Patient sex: M
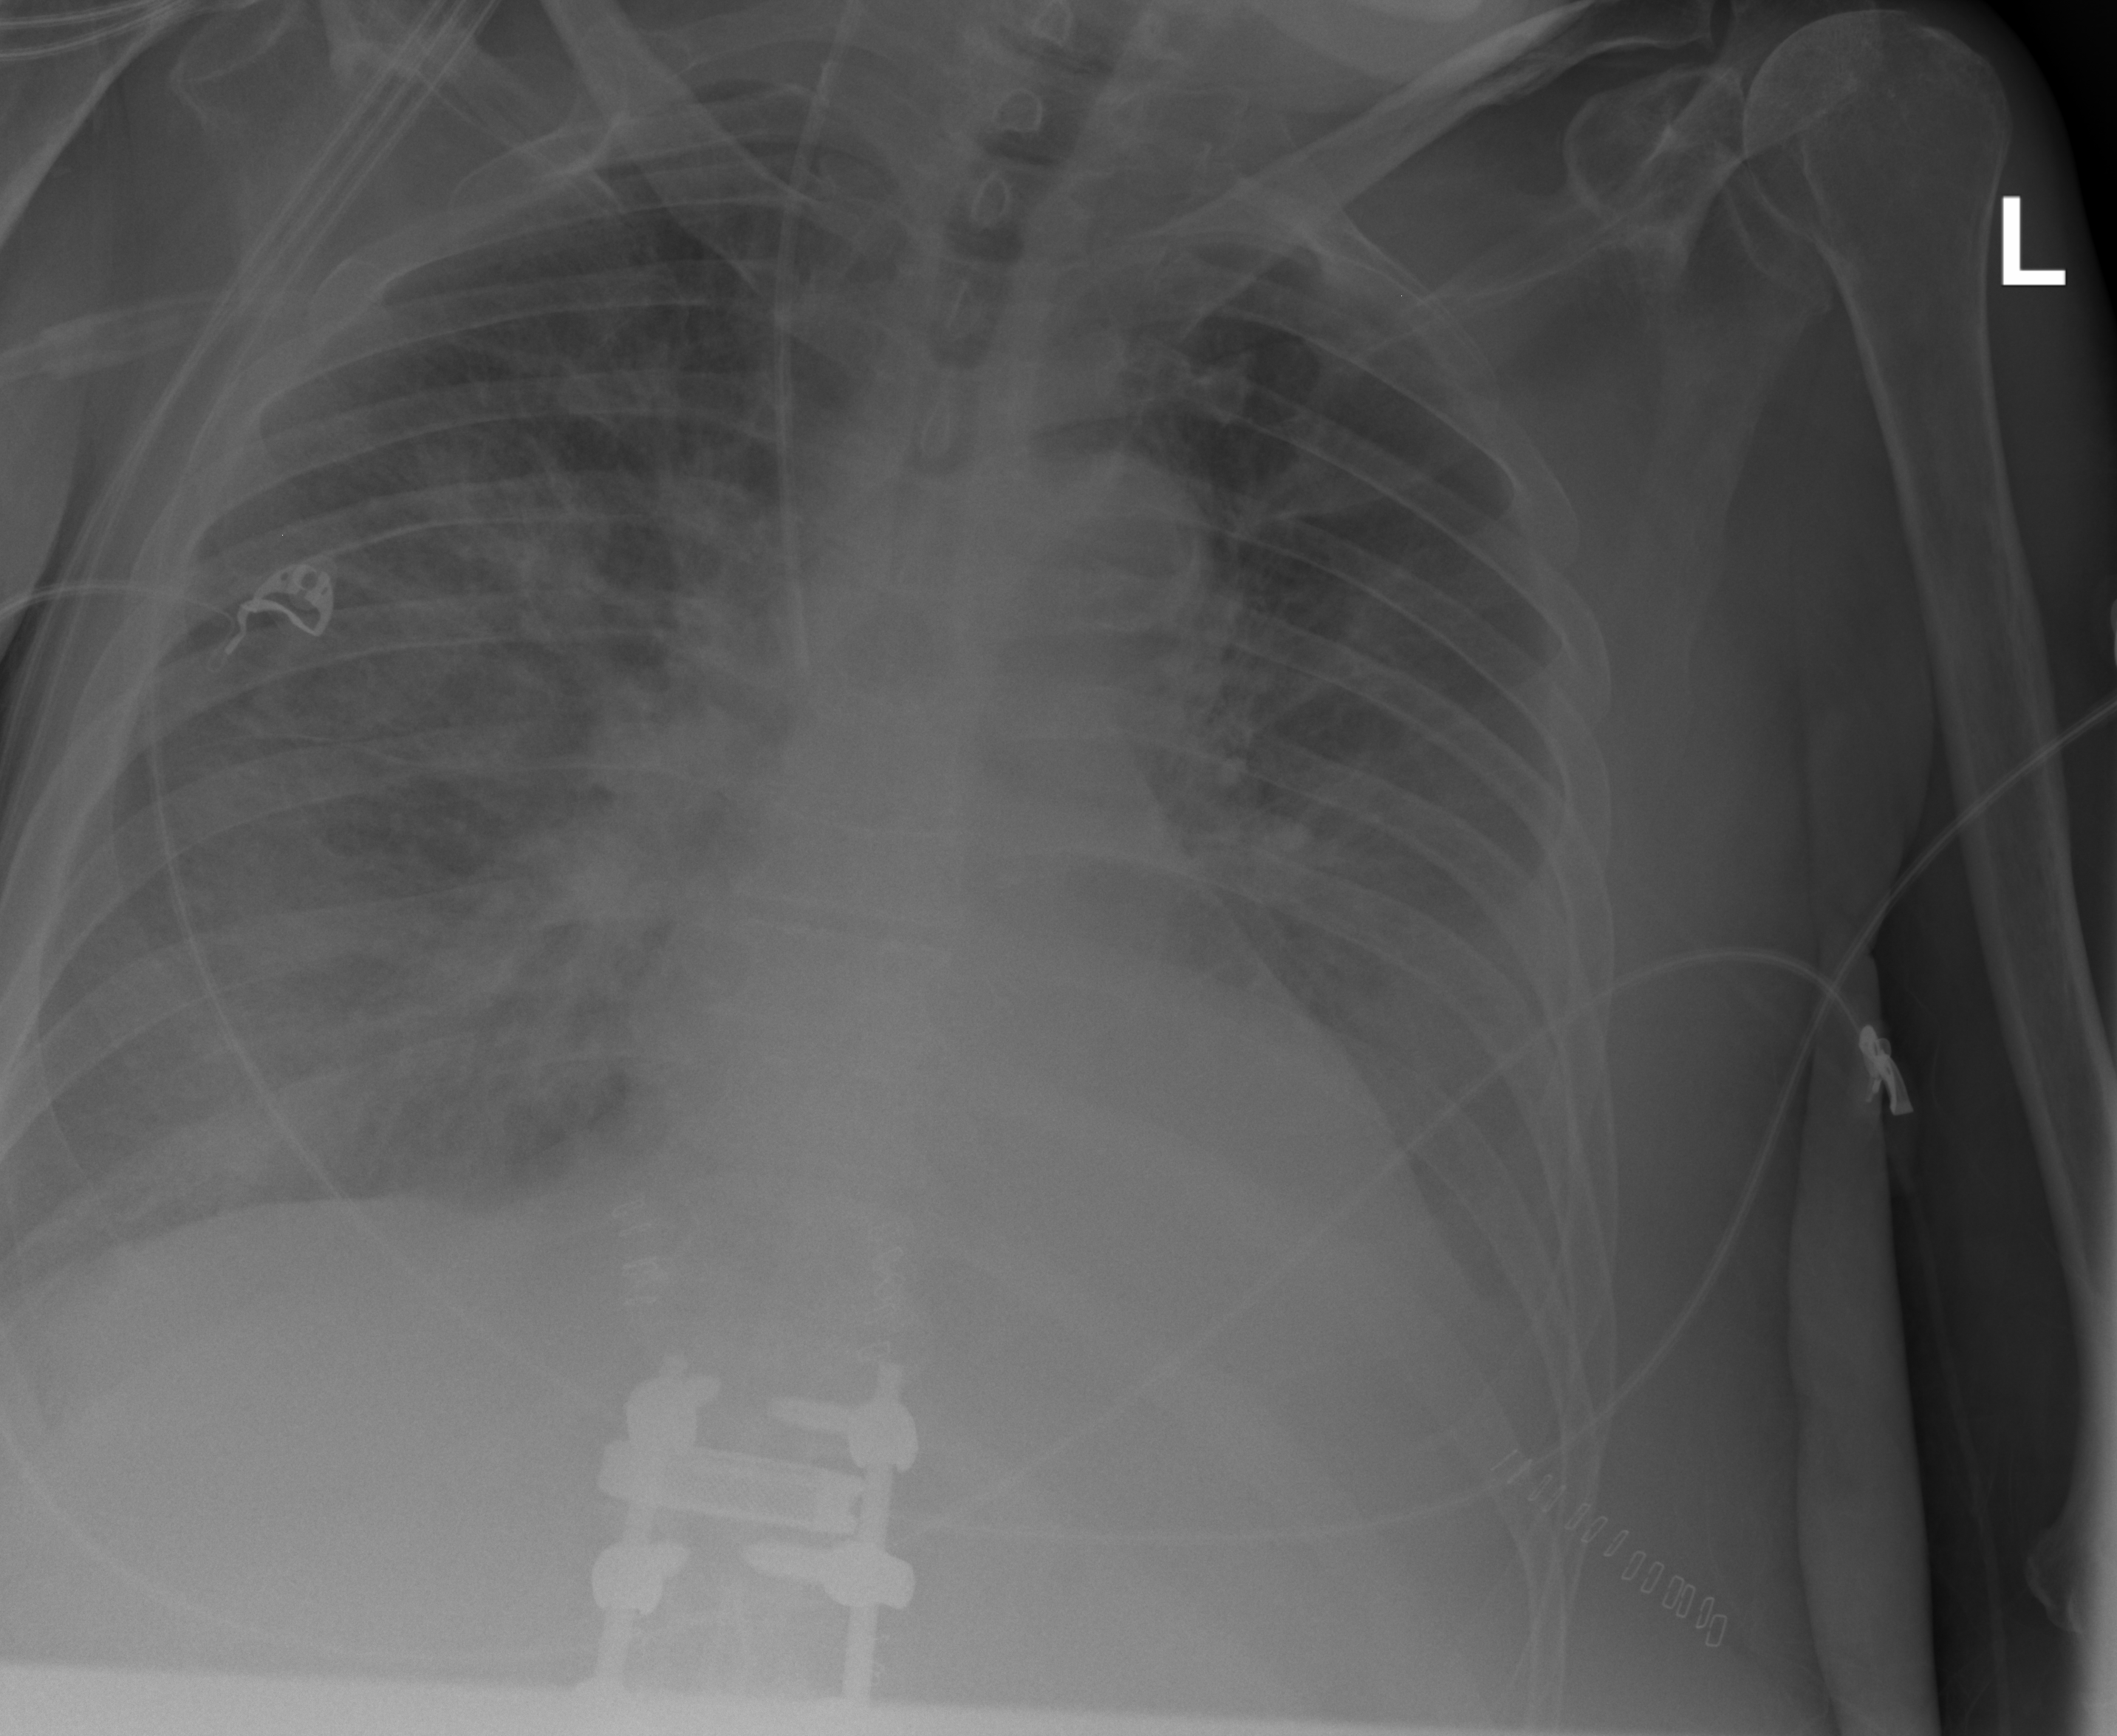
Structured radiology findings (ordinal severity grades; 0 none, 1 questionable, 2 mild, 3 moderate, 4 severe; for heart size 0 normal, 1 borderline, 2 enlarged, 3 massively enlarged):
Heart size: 0
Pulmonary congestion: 2
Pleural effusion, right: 3
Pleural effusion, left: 3
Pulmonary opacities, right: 2
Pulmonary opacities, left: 0
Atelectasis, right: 3
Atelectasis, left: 2